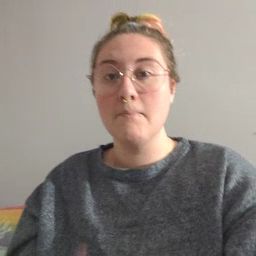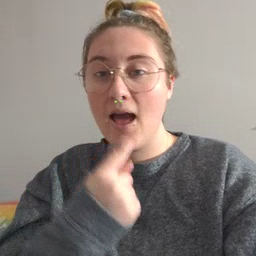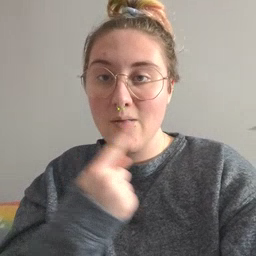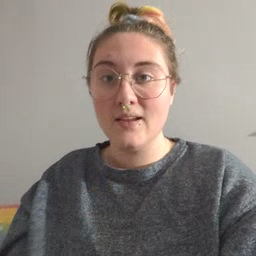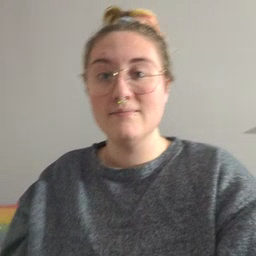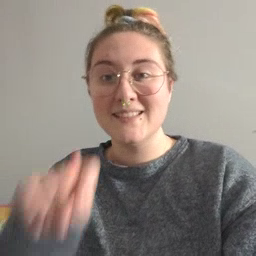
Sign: mouth